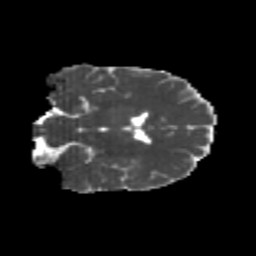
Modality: MD
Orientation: coronal
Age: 22
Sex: female
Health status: healthy
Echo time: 0.074 s